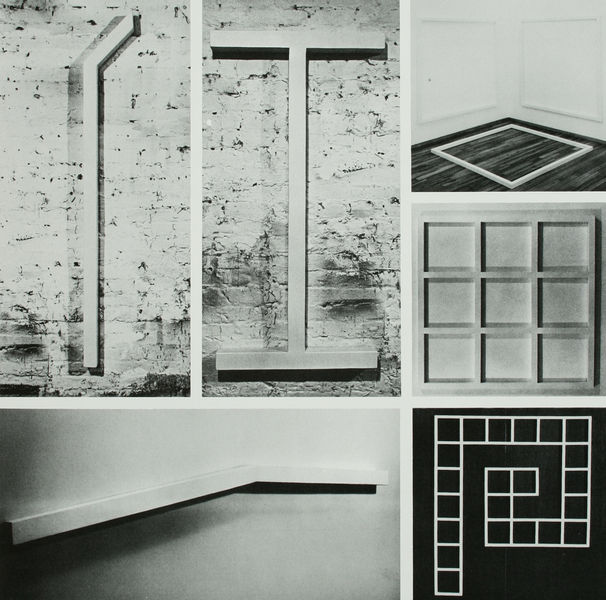
Titel: Wall/Floor Pieces
Künstler: Sol Lewitt
Schlagwörter: dunkel, himmel, weiß, wolken, grau, holz, raum, schwarz, zimmer, muster, wand, gitter, boden, relief, ecke, fußboden, parkett, moderne, abstrakt, modern, mauer, ziegel, linien, collage, foto, rechteck, minimalismus, form, würfel, bauhaus, quadrate, kassetten, schnecke, fließen, sol, objekt, geometrie, meander, leisten, labyrinth, wall, ziegelmauer, fotografien, konkrete kunst, minimal art, floor